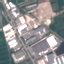
Label: Industrial